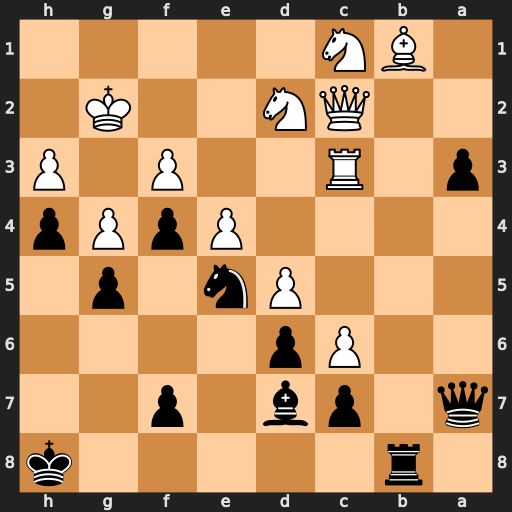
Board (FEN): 1r5k/q1pb1p2/2Pp4/3Pn1p1/4PpPp/p1R2P1P/2QN2K1/1BN5
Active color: b
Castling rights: -
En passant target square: -
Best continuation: Bxg4 fxg4 Rb2